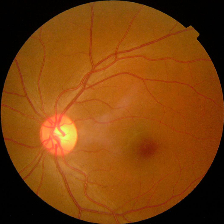
Diabetic retinopathy grade: No DR